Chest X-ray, PA view. Patient: 31 years old, sex F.
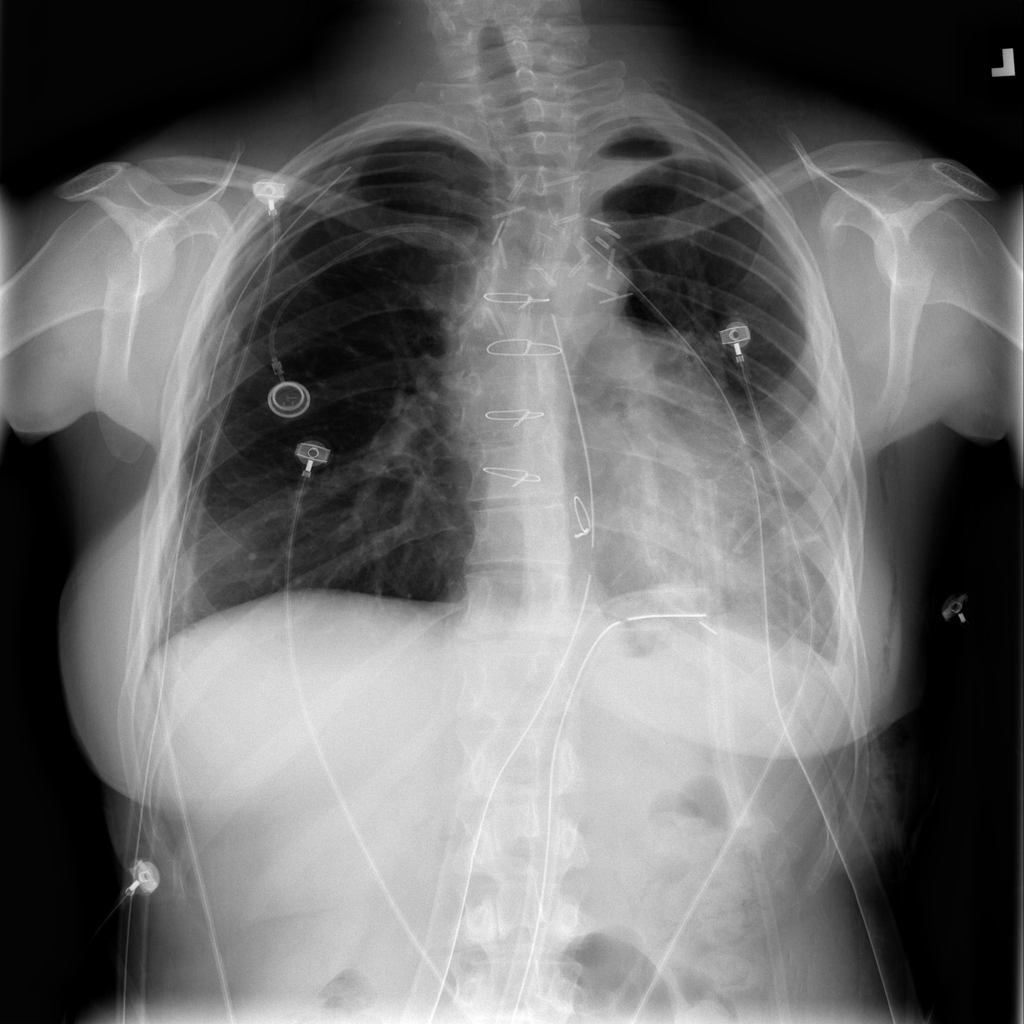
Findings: Effusion